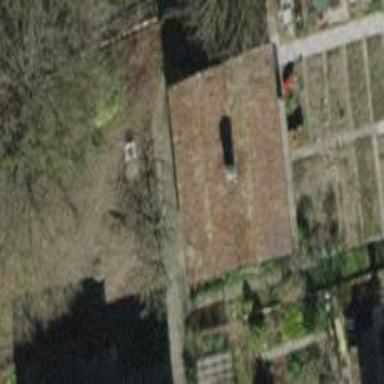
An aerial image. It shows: Building with tile roof.